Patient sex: M
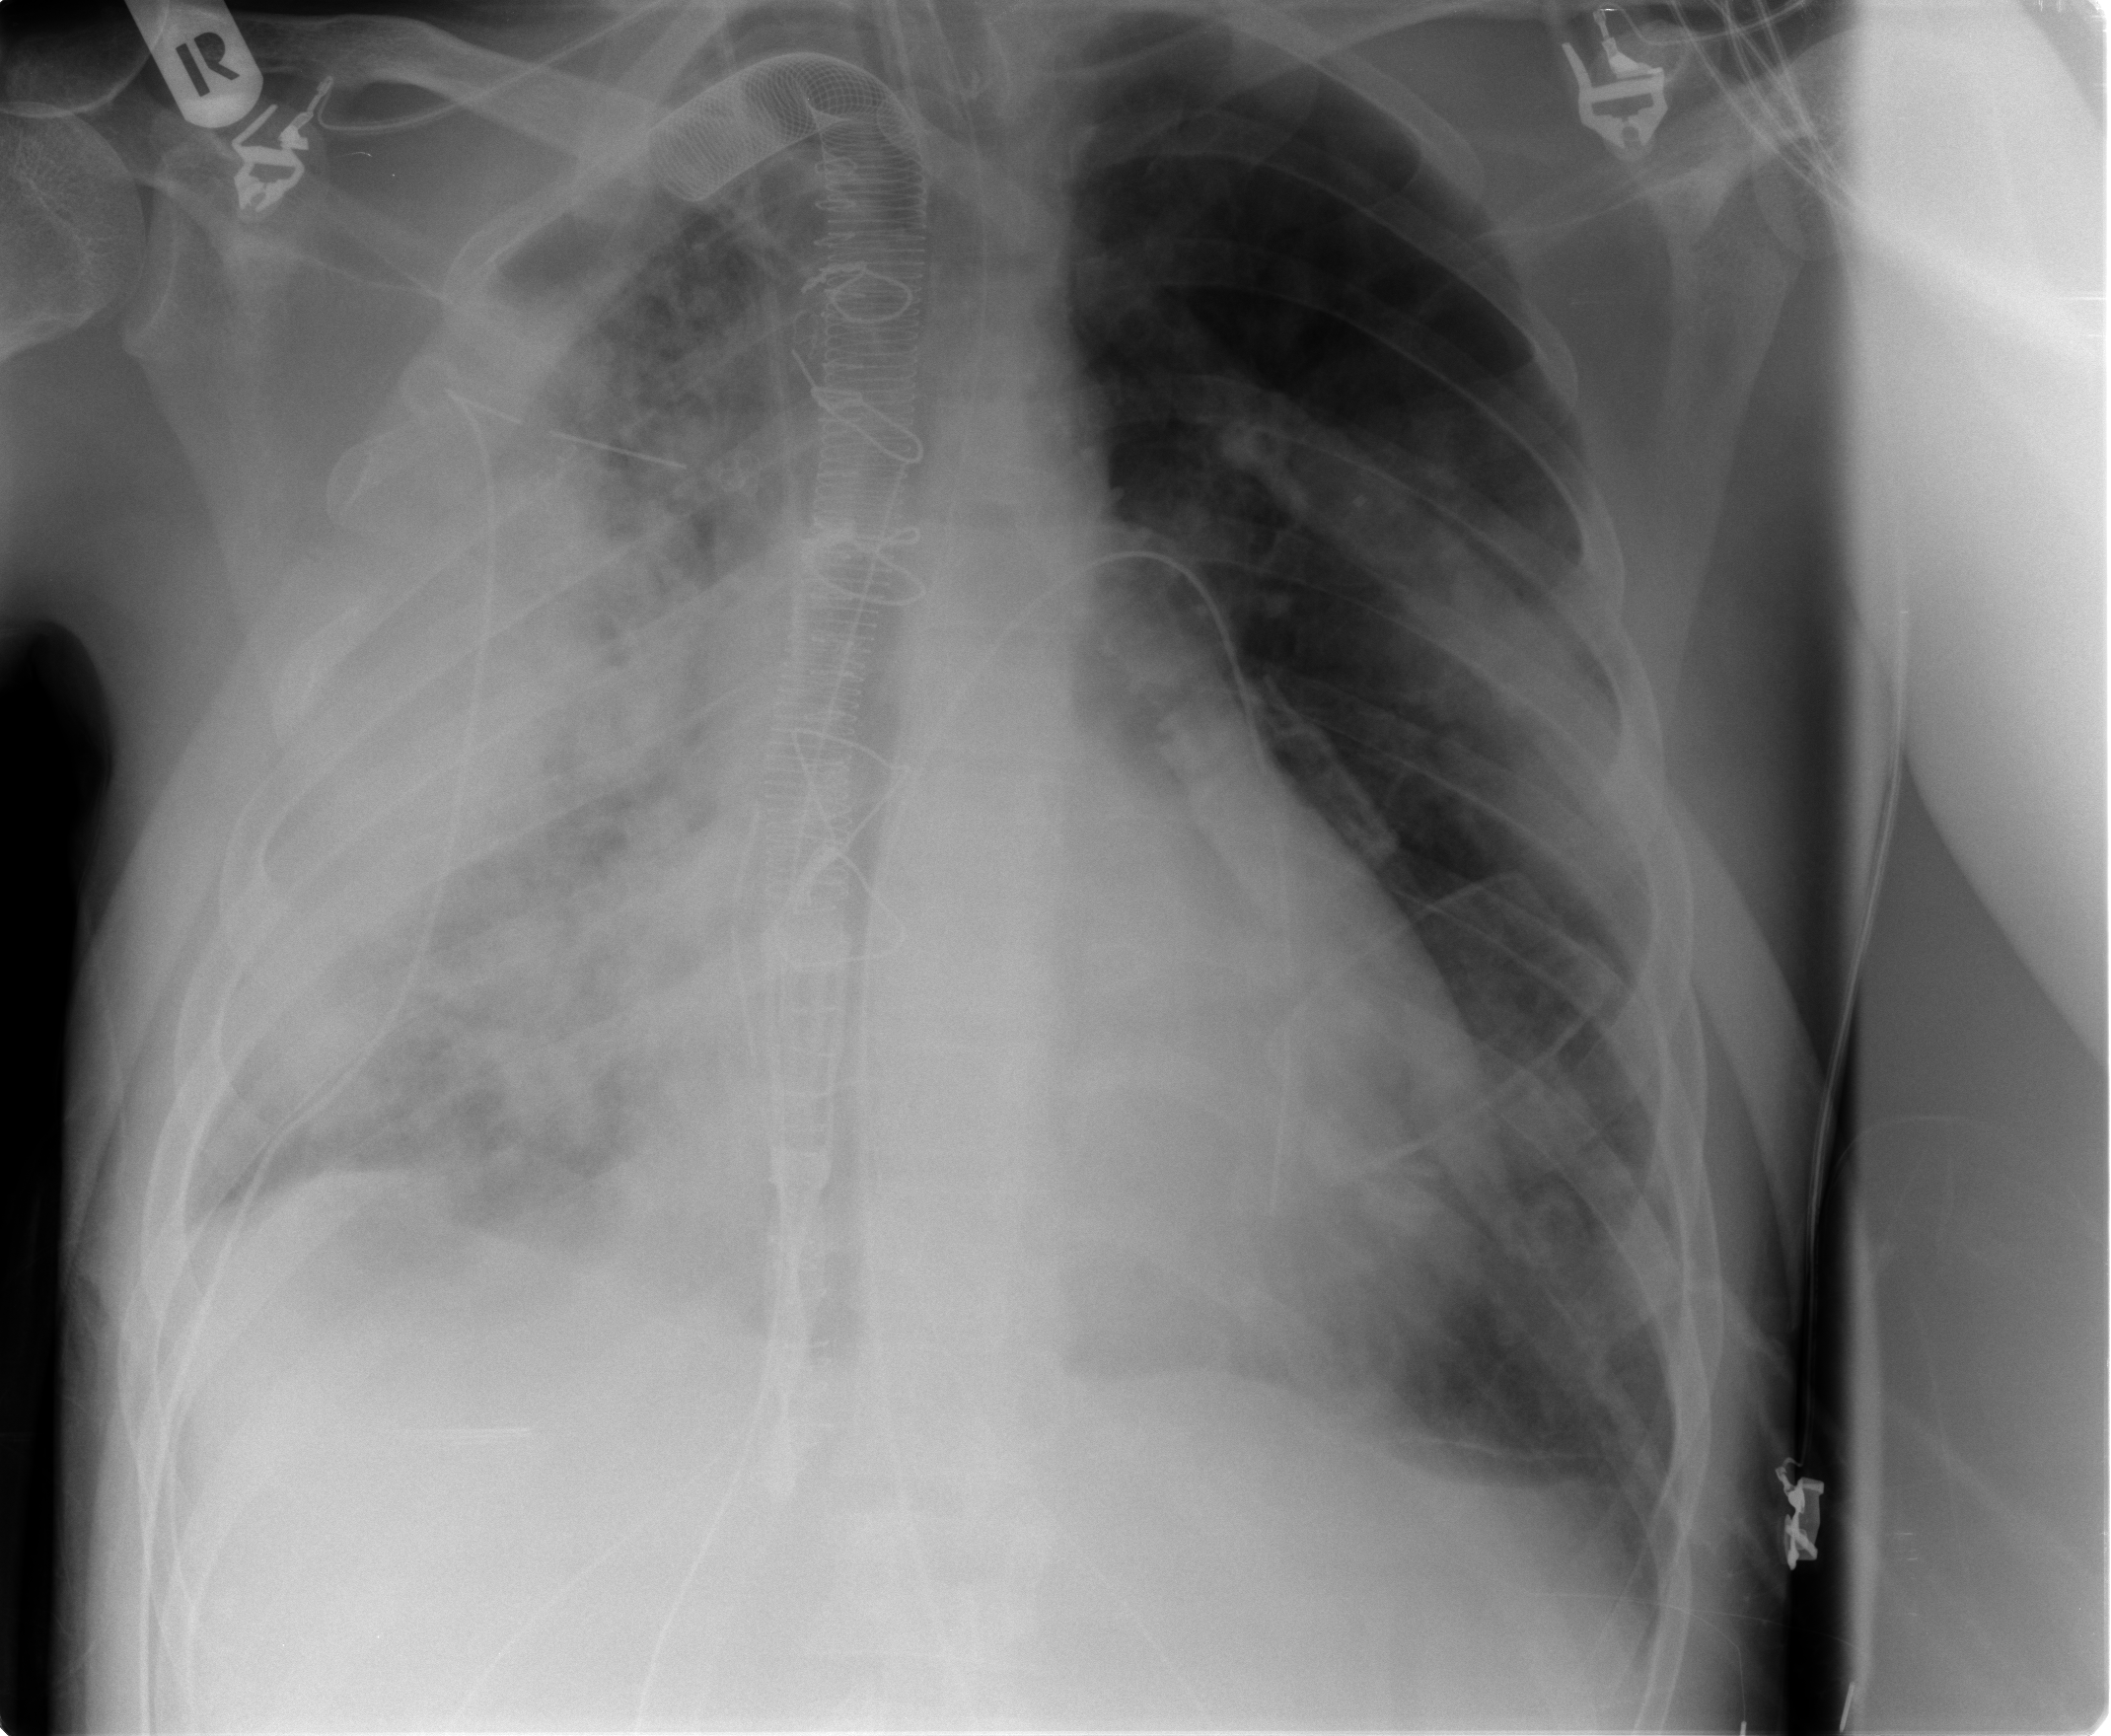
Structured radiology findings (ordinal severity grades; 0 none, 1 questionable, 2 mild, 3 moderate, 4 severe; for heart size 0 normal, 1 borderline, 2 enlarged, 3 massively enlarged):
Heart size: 2
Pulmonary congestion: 1
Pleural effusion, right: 2
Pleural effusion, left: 2
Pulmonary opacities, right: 3
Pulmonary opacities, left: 2
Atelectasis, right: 3
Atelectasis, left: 2